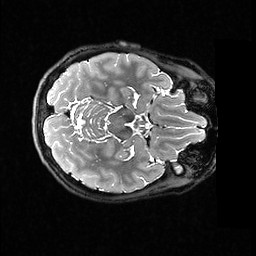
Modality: T2w
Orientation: axial
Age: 34
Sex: female
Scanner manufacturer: ge
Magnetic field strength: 3 T
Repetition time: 3.202 s
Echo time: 0.06711 s